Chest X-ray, AP view. Patient: 67 years old, sex M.
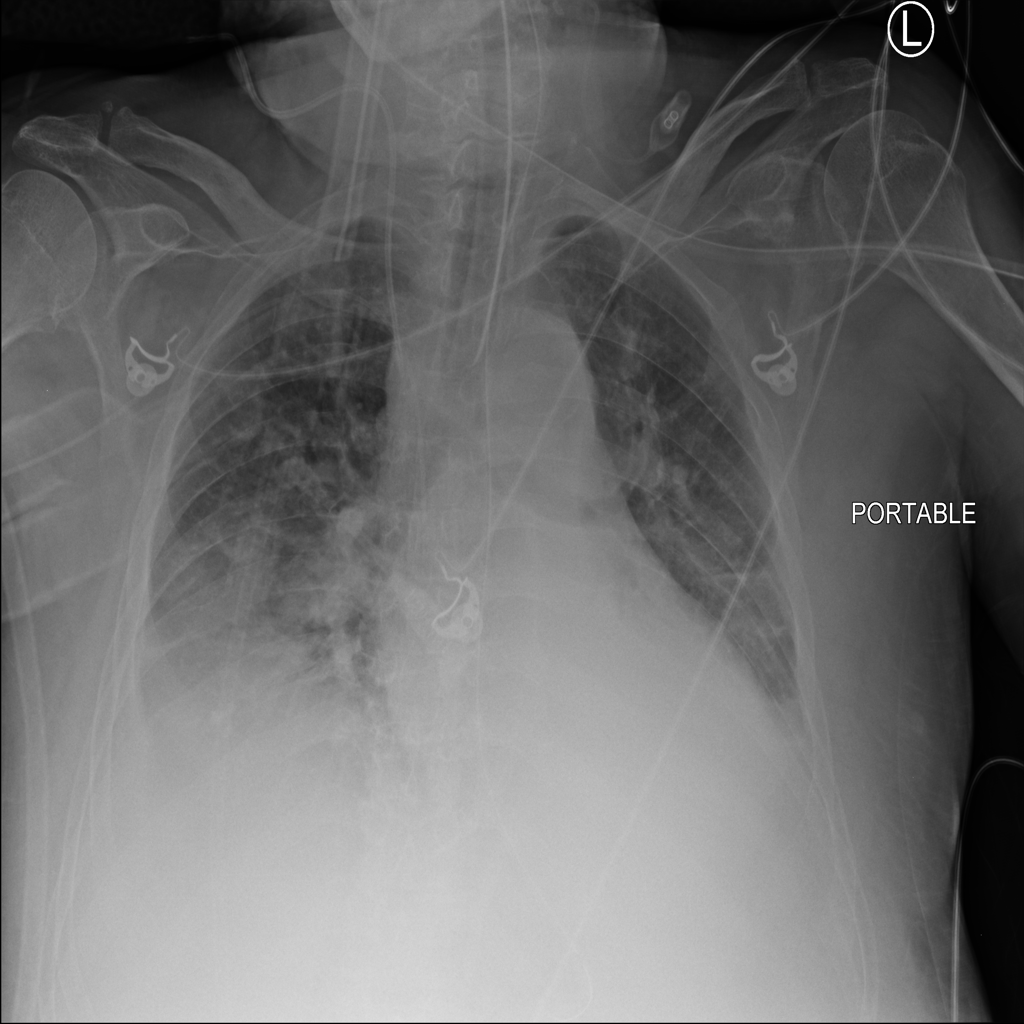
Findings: Atelectasis, Effusion